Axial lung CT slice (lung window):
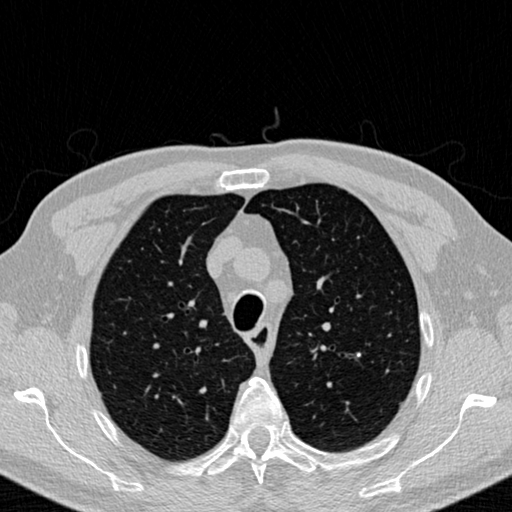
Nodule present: yes
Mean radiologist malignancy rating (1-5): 1